Field crop: maize
Growth stage: 2
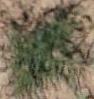
Species: salsola